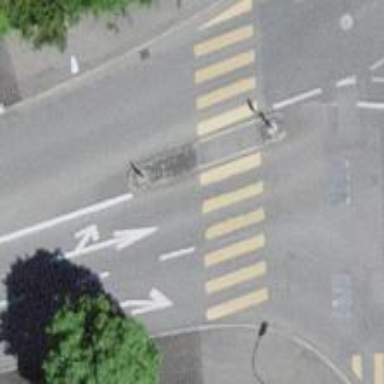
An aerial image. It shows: Zebra crossing with island in the middle. The crossing reference is zebra.